Question: I'm importing data from an API into excel via power query.
As some of the data is in fractions this is causing a bit of a nightmare. I can't use 'number' because of this and it throws an error, so I have to import as text.
When doing so the data imports as below, with a "'" infront:

As I need the data to update each minute, and then run formulas on it, I need this to be a number. What's the easiest way (either macro to convert to number from '15/2) or to fix Power Query and allow for it to import/convert fractions (that would be perfect!).
Many Thanks
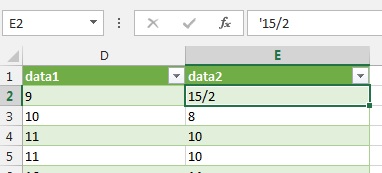
Answer: Here's a macro to use (assuming your screenshot has the correct column placements). The only adjustment you need to make is adjust "intLastRow" with the last row of your data.
'''
Sub SO()
Dim intLastRow As Integer, strIn As String
intLastRow = 100
For I = 2 To intLastRow
For t = 4 To 21
If InStr(1, Cells(I, t).Value, "/") > 0 Then
strIn = Cells(I, t).Value
Cells(I, t).Value = Val(Left(strIn, InStr(1, strIn, "/") - 1)) / Val(Right(strIn, Len(strIn) - InStr(1, strIn, "/")))
Else
Cells(I, t).Value = Val(Cells(I, t).Value)
End If
Next t
Next I
End Sub
'''